Question: I finally got around HW incompatibility between AT32UC3xxxxx and SSD1306 OLED I2C display (both have HW bugs making them incompatible) allowing me to use HW I2C at 400KBaud (~26.6ms per frame). So I decided to rewrite my old driver for this LCD to make advantage of the new speed by adding also filled surfaces (triangles,quads) instead of just lines and patterned lines (which I already implemented).
So in order to for example render rotating cube I need to distinguish the surfaces somehow. I was thinking about randomized filling pattern where surface is filled to some percentage instead of color.
Here my current code (Whole lib but without bugs its working as should):
'''
//------------------------------------------------------------------------------------------
//--- SSD1306 I2C OLED LCD driver ver 2.000 ------------------------------------------------
//------------------------------------------------------------------------------------------
#ifndef _LCD_SSD1306_I2C_h
#define _LCD_SSD1306_I2C_h
//------------------------------------------------------------------------------------------
#define SSD1306_SETCONTRAST 0x81
#define SSD1306_DISPLAYALLON_RESUME 0xA4
#define SSD1306_DISPLAYALLON 0xA5
#define SSD1306_NORMALDISPLAY 0xA6
#define SSD1306_INVERTDISPLAY 0xA7
#define SSD1306_DISPLAYOFF 0xAE
#define SSD1306_DISPLAYON 0xAF
#define SSD1306_SETDISPLAYOFFSET 0xD3
#define SSD1306_SETCOMPINS 0xDA
#define SSD1306_SETVCOMDETECT 0xDB
#define SSD1306_SETDISPLAYCLOCKDIV 0xD5
#define SSD1306_SETPRECHARGE 0xD9
#define SSD1306_SETMULTIPLEX 0xA8
#define SSD1306_SETLOWCOLUMN 0x00
#define SSD1306_SETHIGHCOLUMN 0x10
#define SSD1306_SETSTARTLINE 0x40
#define SSD1306_MEMORYMODE 0x20
#define SSD1306_COLUMNADDR 0x21
#define SSD1306_PAGEADDR 0x22
#define SSD1306_COMSCANINC 0xC0
#define SSD1306_COMSCANDEC 0xC8
#define SSD1306_SEGREMAP 0xA0
#define SSD1306_CHARGEPUMP 0x8D
#define SSD1306_SWITCHCAPVCC 0x2
// Scrolling #defines
#define SSD1306_ACTIVATE_SCROLL 0x2F
#define SSD1306_DEACTIVATE_SCROLL 0x2E
#define SSD1306_SET_VERTICAL_SCROLL_AREA 0xA3
#define SSD1306_RIGHT_HORIZONTAL_SCROLL 0x26
#define SSD1306_LEFT_HORIZONTAL_SCROLL 0x27
#define SSD1306_VERTICAL_AND_RIGHT_HORIZONTAL_SCROLL 0x29
#define SSD1306_VERTICAL_AND_LEFT_HORIZONTAL_SCROLL 0x2A
//------------------------------------------------------------------------------------------
//#define I2C_send(adr,buf,siz){}
//------------------------------------------------------------------------------------------
#ifndef _brv8_tab
#define _brv8_tab
static const U8 brv8[256] = // 8 bit bit reversal
{
0,128,64,192,32,160,96,224,16,144,80,208,48,176,112,240,8,136,72,200,40,168,104,232,24,152,
88,216,56,184,120,248,4,132,68,196,36,164,100,228,20,148,84,212,52,180,116,244,12,140,76,204,
44,172,108,236,28,156,92,220,60,188,124,252,2,130,66,194,34,162,98,226,18,146,82,210,50,178,
114,242,10,138,74,202,42,170,106,234,26,154,90,218,58,186,122,250,6,134,70,198,38,166,102,230,
22,150,86,214,54,182,118,246,14,142,78,206,46,174,110,238,30,158,94,222,62,190,126,254,1,129,
65,193,33,161,97,225,17,145,81,209,49,177,113,241,9,137,73,201,41,169,105,233,25,153,89,217,57,
185,121,249,5,133,69,197,37,165,101,229,21,149,85,213,53,181,117,245,13,141,77,205,45,173,109,
237,29,157,93,221,61,189,125,253,3,131,67,195,35,163,99,227,19,147,83,211,51,179,115,243,11,139,
75,203,43,171,107,235,27,155,91,219,59,187,123,251,7,135,71,199,39,167,103,231,23,151,87,215,55,
183,119,247,15,143,79,207,47,175,111,239,31,159,95,223,63,191,127,255
};
#endif
//------------------------------------------------------------------------------------------
class LCD_SSD1306_I2C // max 96 lines
{
public:
// screen
int adr; // I2C adr
int xs,ys,sz; // resoluiton
U8 _scr[((128*96)>>3)+1]; // screen buffer
U8 *scr;
U8 *pyx[96]; // scan lines
// pattern
U32 pat,pat_m,pat_b; // binary pattern,max used bit mask,actual bit mask
// filling
U32 seed;
int bufl[96];
int bufr[96];
// system api
void init(int _adr,int _xs,int _ys); // initialize LCD: I2C_adr,xs,ys
void _command(U8 cmd); // *internal* do not cal it (sends command to LCD over I2C)
void rfsscr(); // copy actual screen buffer to LCD (by I2C)
// gfx rendering col = <0,1>
void clrscr(); // clear screen buffer
void rotate(int ang); // rotate 180 deg
void pixel(int x,int y,bool col); // set/res pixel
bool pixel(int x,int y); // get pixel
void line(int x0,int y0,int x1,int y1,bool col); // line
void triangle(int x0,int y0,int x1,int y1,int x2,int y2,bool col);// triangle
void quad(int x0,int y0,int x1,int y1,int x2,int y2,int x3,int y3,bool col);
void rect(int x0,int y0,int x1,int y1,bool col); // rectangle using diagonal points
// patern rendering
void pat_set(char *s); // set binary pattern from bianry number string MSB renders first
void pat_beg(); // set pattern state to start of pattern
void pat_line(int x0,int y0,int x1,int y1,bool col);
void pat_triangle(int x0,int y0,int x1,int y1,int x2,int y2,bool col);
void pat_quad(int x0,int y0,int x1,int y1,int x2,int y2,int x3,int y3,bool col);
void pat_rect(int x0,int y0,int x1,int y1,bool col);
// filled polygons col = <0,255>
void _fill_line(int x0,int y0,int x1,int y1); // *internal* do not call it (render line into bufl/bufr)
void _fill_seed(); // *internal* do not call it (reset seed)
U8 _fill_rand(); // *internal* do not call it (get pseudo random number)
void fill_triangle(int x0,int y0,int x1,int y1,int x2,int y2,U8 col);
void fill_quad(int x0,int y0,int x1,int y1,int x2,int y2,int x3,int y3,U8 col);
// text rendering
void prnchr(int x,int y,char c); // render char at x,y (y is rounded to multiple of 8)
void prntxt(int x,int y,const char *txt); // render text at x,y (y is rounded to multiple of 8)
};
//------------------------------------------------------------------------------------------
void LCD_SSD1306_I2C::_command(U8 cmd)
{
U8 buf[2]=
{
0x00, // 0x40 data/command
cmd,
};
I2C_send(adr,buf,2);
}
//------------------------------------------------------------------------------------------
void LCD_SSD1306_I2C::init(int _adr,int _xs,int _ys)
{
int y;
adr=_adr;
xs=_xs;
ys=_ys;
sz=xs*(ys>>3);
const bool _external_Vcc=false;
// VRAM buffer
scr=_scr+1; // skip first Byte (VRAM/command selection)
for (y=0;y<ys;y++) pyx[y]=scr+((y>>3)*xs); // scanlines for fast direct pixel access
clrscr();
// Init sequence
U8 comPins = 0x02;
U8 contrast = 0x8F;
if((xs == 128) && (ys == 32)) { comPins = 0x02; contrast = 0x8F; }
else if((xs == 128) && (ys == 64)) { comPins = 0x12; contrast = (_external_Vcc) ? 0x9F : 0xCF; }
else if((xs == 96) && (ys == 16)) { comPins = 0x02; contrast = (_external_Vcc) ? 0x10 : 0xAF; }
else {} // Other screens
static U8 init0[27]=
{
0x00, // commands
SSD1306_DISPLAYOFF, // 0xAE
SSD1306_SETDISPLAYCLOCKDIV,0x80, // 0xD5
SSD1306_SETMULTIPLEX,ys-1, // 0xA8
SSD1306_SETDISPLAYOFFSET,0x00, // 0xD3 no offset
SSD1306_SETSTARTLINE | 0x0, // line 0
SSD1306_CHARGEPUMP,(_external_Vcc)?0x10:0x14, // 0x8D
SSD1306_MEMORYMODE,0x00, // 0x20 horizontal (scanlines)
SSD1306_SEGREMAP | 0x1,
SSD1306_COMSCANDEC,
SSD1306_SETCOMPINS,comPins,
SSD1306_SETCONTRAST,contrast,
SSD1306_SETPRECHARGE,(_external_Vcc)?0x22:0xF1, // 0xd9
SSD1306_SETVCOMDETECT,0x40, // 0xDB
SSD1306_DISPLAYALLON_RESUME, // 0xA4
SSD1306_NORMALDISPLAY, // 0xA6
SSD1306_DEACTIVATE_SCROLL,
SSD1306_DISPLAYON, // Main screen turn on
};
I2C_send(adr,init0,sizeof(init0));
// init default pattern
pat_set("111100100");
// clear filling buffers
for (y=0;y<96;y++)
{
bufl[y]=-1;
bufr[y]=-1;
}
}
//------------------------------------------------------------------------------------------
void LCD_SSD1306_I2C::clrscr()
{
for (int a=0;a<sz;a++) scr[a]=0x00;
}
//------------------------------------------------------------------------------------------
void LCD_SSD1306_I2C::rotate(int ang)
{
U8 a0,a1;
int x0,y0,x1,y1;
if (ang==180)
for (y0=0,y1=ys-8;y0<y1;y0+=8,y1-=8)
for (x0=0,x1=xs-1;x0<xs;x0++,x1--)
{
a0=brv8[pyx[y0][x0]];
a1=brv8[pyx[y1][x1]];
pyx[y0][x0]=a1;
pyx[y1][x1]=a0;
}
}
//------------------------------------------------------------------------------------------
void LCD_SSD1306_I2C::rfsscr()
{
static const U8 init1[] =
{
0x00, // commands
SSD1306_MEMORYMODE,0, // horizontal addresing mode
SSD1306_COLUMNADDR,0,xs-1, // Column start/end address (0/127 reset)
SSD1306_PAGEADDR,0,(ys>>3)-1, // Page start/end address (0 reset)
};
I2C_send(adr,(U8*)init1,sizeof(init1));
_scr[0]=0x40; // 0x40 VRAM
// SW I2C can pass whole VRAM in single packet
// I2C_send(adr,_scr,sz+1);
// HW I2C must use packets up to 255 bytes so 128+1 (as TWIM0 on UC3 has 8 bit counter)
int i,n=128; U8 *p=_scr,a;
for (i=0;i<sz;i+=n){ a=p[0]; p[0]=0x40; I2C_send(adr,p,n+1); p[0]=a; p+=n; }
}
//------------------------------------------------------------------------------------------
void LCD_SSD1306_I2C::pixel(int x, int y,bool col)
{
// clip to screen
if ((x<0)||(x>=xs)||(y<0)||(y>=ys)) return;
// add or remove bit
if (col) pyx[y][x] |= (1<<(y&7));
else pyx[y][x] &= (255)^(1<<(y&7));
}
//------------------------------------------------------------------------------------------
bool LCD_SSD1306_I2C::pixel(int x, int y)
{
// clip to screen
if ((x<0)||(x>=xs)||(y<0)||(y>=ys)) return false;
// get bit
return ((pyx[y][x]>>(y&7))&1);
}
//------------------------------------------------------------------------------------------
void LCD_SSD1306_I2C::line(int x0,int y0,int x1,int y1,bool col)
{
int i,n,cx,cy,sx,sy;
// line DDA parameters
x1-=x0; sx=0; if (x1>0) sx=+1; if (x1<0) { sx=-1; x1=-x1; } if (x1) x1++; n=x1;
y1-=y0; sy=0; if (y1>0) sy=+1; if (y1<0) { sy=-1; y1=-y1; } if (y1) y1++; if (n<y1) n=y1;
// single pixel (not a line)
if (!n){ pixel(x0,y0,col); return; }
// ND DDA algo i is parameter
for (cx=cy=n,i=0;i<n;i++)
{
pixel(x0,y0,col);
cx-=x1; if (cx<=0){ cx+=n; x0+=sx; }
cy-=y1; if (cy<=0){ cy+=n; y0+=sy; }
}
}
//------------------------------------------------------------------------------------------
void LCD_SSD1306_I2C::pat_line(int x0,int y0,int x1,int y1,bool col)
{
bool ccc;
int i,n,cx,cy,sx,sy;
// line DDA parameters
x1-=x0; sx=0; if (x1>0) sx=+1; if (x1<0) { sx=-1; x1=-x1; } if (x1) x1++; n=x1;
y1-=y0; sy=0; if (y1>0) sy=+1; if (y1<0) { sy=-1; y1=-y1; } if (y1) y1++; if (n<y1) n=y1;
// single pixel (not a line)
if (!n){ pixel(x0,y0,col); return; }
// ND DDA algo i is parameter
for (cx=cy=n,i=0;i<n;i++)
{
ccc=(pat&pat_b); ccc^=(!col);
pat_b>>=1; if (!pat_b) pat_b=pat_m;
pixel(x0,y0,ccc);
cx-=x1; if (cx<=0){ cx+=n; x0+=sx; }
cy-=y1; if (cy<=0){ cy+=n; y0+=sy; }
}
}
//------------------------------------------------------------------------------------------
void LCD_SSD1306_I2C::_fill_line(int x0,int y0,int x1,int y1)
{
int i,n,cx,cy,sx,sy,*buf;
// line DDA parameters
x1-=x0; sx=0; if (x1>0) sx=+1; if (x1<0) { sx=-1; x1=-x1; } if (x1) x1++; n=x1;
y1-=y0; sy=0; if (y1>0) sy=+1; if (y1<0) { sy=-1; y1=-y1; } if (y1) y1++; if (n<y1) n=y1;
// single pixel (not a line)
if (!n)
{
if ((y0>=0)&&(y0<ys))
{
bufl[y0]=x0;
bufr[y0]=x0;
}
return;
}
// target buffer depend on y direction
if (sy>0) buf=bufl; else buf=bufr;
// ND DDA algo i is parameter
for (cx=cy=n,i=0;i<n;i++)
{
if ((y0>=0)&&(y0<ys)) buf[y0]=x0;
cx-=x1; if (cx<=0){ cx+=n; x0+=sx; }
cy-=y1; if (cy<=0){ cy+=n; y0+=sy; }
}
}
//------------------------------------------------------------------------------------------
void LCD_SSD1306_I2C::_fill_seed()
{
seed=0x017A357E1;
// RandSeed=0x017A357E1;
}
//------------------------------------------------------------------------------------------
U8 LCD_SSD1306_I2C::_fill_rand()
{
U32 a,b,c;
a= seed &0x0FFFF;
b=(seed>>16)&0x0FFFF;
seed<<=11;
seed^=(a<<16);
seed&=0x0FFFF0000;
seed|=b+17;
return seed&255;
// return Random(256);
}
//------------------------------------------------------------------------------------------
void LCD_SSD1306_I2C::triangle(int x0,int y0,int x1,int y1,int x2,int y2,bool col)
{
line(x0,y0,x1,y1,col);
line(x1,y1,x2,y2,col);
line(x2,y2,x0,y0,col);
}
//------------------------------------------------------------------------------------------
void LCD_SSD1306_I2C::pat_triangle(int x0,int y0,int x1,int y1,int x2,int y2,bool col)
{
pat_line(x0,y0,x1,y1,col);
pat_line(x1,y1,x2,y2,col);
pat_line(x2,y2,x0,y0,col);
}
//------------------------------------------------------------------------------------------
void LCD_SSD1306_I2C::fill_triangle(int x0,int y0,int x1,int y1,int x2,int y2,U8 col)
{
int x,y,X0,X1,Y0,Y1;
// y range to render
Y0=Y1=y0;
if (Y0>y1) Y0=y1;
if (Y1<y1) Y1=y1;
if (Y0>y2) Y0=y2;
if (Y1<y2) Y1=y2;
// clip to screen in y axis
if ((Y1<0)||(Y0>=ys)) return;
if (Y0< 0) Y0= 0;
if (Y1>=ys) Y1=ys-1;
// clear buffers
for (y=Y0;y<=Y1;y++)
{
bufl[y]=xs;
bufr[y]=-1;
}
// render circumference
_fill_line(x0,y0,x1,y1);
_fill_line(x1,y1,x2,y2);
_fill_line(x2,y2,x0,y0);
// fill horizontal lines
_fill_seed();
for (y=Y0;y<=Y1;y++)
{
// x range to render
X0=bufl[y];
X1=bufr[y];
if (X0>X1){ x=X0; X0=X1; X1=x; }
// clip to screen in y axis
if ((X1<0)||(X0>=xs)) continue;
if (X0< 0) X0= 0;
if (X1>=xs) X1=xs-1;
if (col== 0) for (x=X0;x<=X1;x++) pixel(x,y,0);
else if (col==255) for (x=X0;x<=X1;x++) pixel(x,y,1);
else for (x=X0;x<=X1;x++) pixel(x,y,(_fill_rand()<=col));
}
}
//------------------------------------------------------------------------------------------
void LCD_SSD1306_I2C::quad(int x0,int y0,int x1,int y1,int x2,int y2,int x3,int y3,bool col)
{
line(x0,y0,x1,y1,col);
line(x1,y1,x2,y2,col);
line(x2,y2,x3,y3,col);
line(x3,y3,x0,y0,col);
}
//------------------------------------------------------------------------------------------
void LCD_SSD1306_I2C::pat_quad(int x0,int y0,int x1,int y1,int x2,int y2,int x3,int y3,bool col)
{
pat_line(x0,y0,x1,y1,col);
pat_line(x1,y1,x2,y2,col);
pat_line(x2,y2,x3,y3,col);
pat_line(x3,y3,x0,y0,col);
}
//------------------------------------------------------------------------------------------
void LCD_SSD1306_I2C::fill_quad(int x0,int y0,int x1,int y1,int x2,int y2,int x3,int y3,U8 col)
{
int x,y,X0,X1,Y0,Y1;
// y range to render
Y0=Y1=y0;
if (Y0>y1) Y0=y1;
if (Y1<y1) Y1=y1;
if (Y0>y2) Y0=y2;
if (Y1<y2) Y1=y2;
if (Y0>y3) Y0=y3;
if (Y1<y3) Y1=y3;
// clip to screen in y axis
if ((Y1<0)||(Y0>=ys)) return;
if (Y0< 0) Y0= 0;
if (Y1>=ys) Y1=ys-1;
// clear buffers
for (y=Y0;y<=Y1;y++)
{
bufl[y]=xs;
bufr[y]=-1;
}
// render circumference
_fill_line(x0,y0,x1,y1);
_fill_line(x1,y1,x2,y2);
_fill_line(x2,y2,x3,y3);
_fill_line(x3,y3,x0,y0);
// fill horizontal lines
_fill_seed();
for (y=Y0;y<=Y1;y++)
{
// x range to render
X0=bufl[y];
X1=bufr[y];
if (X0>X1){ x=X0; X0=X1; X1=x; }
// clip to screen in y axis
if ((X1<0)||(X0>=xs)) continue;
if (X0< 0) X0= 0;
if (X1>=xs) X1=xs-1;
if (col== 0) for (x=X0;x<=X1;x++) pixel(x,y,0);
else if (col==255) for (x=X0;x<=X1;x++) pixel(x,y,1);
else for (x=X0;x<=X1;x++) pixel(x,y,(_fill_rand()<=col));
}
}
//------------------------------------------------------------------------------------------
void LCD_SSD1306_I2C::rect(int x0,int y0,int x1,int y1,bool col)
{
line(x0,y0,x1,y0,col);
line(x1,y0,x1,y1,col);
line(x1,y1,x0,y1,col);
line(x0,y1,x0,y0,col);
}
//------------------------------------------------------------------------------------------
void LCD_SSD1306_I2C::pat_rect(int x0,int y0,int x1,int y1,bool col)
{
pat_line(x0,y0,x1,y0,col);
pat_line(x1,y0,x1,y1,col);
pat_line(x1,y1,x0,y1,col);
pat_line(x0,y1,x0,y0,col);
}
//------------------------------------------------------------------------------------------
void LCD_SSD1306_I2C::prnchr(int x,int y,char c)
{
y&=0xFFFFFFF8; // multiple of 8
if ((y<0)||(y>ys-8)) return;
int i,a;
a=c; a<<=3;
for (i=0;i<8;i++,x++,a++)
if ((x>=0)&&(x<xs))
pyx[y][x]=font[a];
}
//------------------------------------------------------------------------------------------
void LCD_SSD1306_I2C::prntxt(int x,int y,const char *txt)
{
for (;*txt;txt++,x+=8) prnchr(x,y,*txt);
}
//------------------------------------------------------------------------------------------
void LCD_SSD1306_I2C::pat_set(char *s)
{
int i=1;
pat=0;
if (s!=NULL)
for (i=0;(*s)&&(i<32);s++,i++)
{
pat<<=1;
if (*s=='1') pat|=1;
}
if (!i) i=1;
pat_m=1<<(i-1);
pat_beg();
}
//------------------------------------------------------------------------------------------
void LCD_SSD1306_I2C::pat_beg()
{
pat_b=pat_m;
}
//------------------------------------------------------------------------------------------
#undef I2C_send
//------------------------------------------------------------------------------------------
#endif
//------------------------------------------------------------------------------------------
'''
Its written for AVR32 studio 2.7 so on platforms where there is no U8/U16/U32 use unsigned int instead of the same (or bigger) bitwidth.
The code is not optimized and is deliberately written in manner it is (not for speed, I use this also on my lectures so students can grasp what I am doing)
<URL>
'''
//---------------------------------------------------------------------------
#include <vcl.h>
#include <math.h>
#pragma hdrstop
#include "win_main.h"
//---------------------------------------------------------------------------
#pragma package(smart_init)
#pragma resource "*.dfm"
TMain *Main;
const int sz=4; // LCD pixel size
int xs,ys; // LCD resolution * sz
int *psz; // screen pixel to LCD pixel
Graphics::TBitmap *bmp; // screen buffer
//---------------------------------------------------------------------------
typedef BYTE U8; // here use data types you got like unsigned __int8_t ...
typedef WORD U16;
typedef DWORD U32;
void I2C_send(int adr,U8 *buf,int siz){}
//#include "font_8x8.h" // font file
static U8 font[256<<3]; // empty font instead (no printing used)
#include "LCD_SSD1306_I2C.h"
LCD_SSD1306_I2C lcd;
//---------------------------------------------------------------------------
const float cube_pos[]=
{
// x y z //ix
-1.0,+1.0,-1.0, //0
+1.0,+1.0,-1.0, //1
+1.0,-1.0,-1.0, //2
-1.0,-1.0,-1.0, //3
-1.0,-1.0,+1.0, //4
+1.0,-1.0,+1.0, //5
+1.0,+1.0,+1.0, //6
-1.0,+1.0,+1.0, //7
-1.0,-1.0,-1.0, //3
+1.0,-1.0,-1.0, //2
+1.0,-1.0,+1.0, //5
-1.0,-1.0,+1.0, //4
+1.0,-1.0,-1.0, //2
+1.0,+1.0,-1.0, //1
+1.0,+1.0,+1.0, //6
+1.0,-1.0,+1.0, //5
+1.0,+1.0,-1.0, //1
-1.0,+1.0,-1.0, //0
-1.0,+1.0,+1.0, //7
+1.0,+1.0,+1.0, //6
-1.0,+1.0,-1.0, //0
-1.0,-1.0,-1.0, //3
-1.0,-1.0,+1.0, //4
-1.0,+1.0,+1.0, //7
};
const float cube_nor[]=
{
// nx ny nz //ix
0.0, 0.0,-1.0, //0
0.0, 0.0,-1.0, //1
0.0, 0.0,-1.0, //2
0.0, 0.0,-1.0, //3
0.0, 0.0,+1.0, //4
0.0, 0.0,+1.0, //5
0.0, 0.0,+1.0, //6
0.0, 0.0,+1.0, //7
0.0,-1.0, 0.0, //0
0.0,-1.0, 0.0, //1
0.0,-1.0, 0.0, //5
0.0,-1.0, 0.0, //4
+1.0, 0.0, 0.0, //1
+1.0, 0.0, 0.0, //2
+1.0, 0.0, 0.0, //6
+1.0, 0.0, 0.0, //5
0.0,+1.0, 0.0, //2
0.0,+1.0, 0.0, //3
0.0,+1.0, 0.0, //7
0.0,+1.0, 0.0, //6
-1.0, 0.0, 0.0, //3
-1.0, 0.0, 0.0, //0
-1.0, 0.0, 0.0, //4
-1.0, 0.0, 0.0, //7
};
//---------------------------------------------------------------------------
void matrix_mul_pos(float *c,const float *a,const float *b)
{
float q[3];
q[0]=(a[ 0]*b[0])+(a[ 4]*b[1])+(a[ 8]*b[2])+(a[12]);
q[1]=(a[ 1]*b[0])+(a[ 5]*b[1])+(a[ 9]*b[2])+(a[13]);
q[2]=(a[ 2]*b[0])+(a[ 6]*b[1])+(a[10]*b[2])+(a[14]);
for(int i=0;i<3;i++) c[i]=q[i];
}
void matrix_mul_dir(float *c,const float *a,const float *b)
{
float q[3];
q[0]=(a[ 0]*b[0])+(a[ 4]*b[1])+(a[ 8]*b[2]);
q[1]=(a[ 1]*b[0])+(a[ 5]*b[1])+(a[ 9]*b[2]);
q[2]=(a[ 2]*b[0])+(a[ 6]*b[1])+(a[10]*b[2]);
for(int i=0;i<3;i++) c[i]=q[i];
}
void matrix_mul_mat(float *c,float *a,float *b)
{
float q[16];
q[ 0]=(a[ 0]*b[ 0])+(a[ 1]*b[ 4])+(a[ 2]*b[ 8])+(a[ 3]*b[12]);
q[ 1]=(a[ 0]*b[ 1])+(a[ 1]*b[ 5])+(a[ 2]*b[ 9])+(a[ 3]*b[13]);
q[ 2]=(a[ 0]*b[ 2])+(a[ 1]*b[ 6])+(a[ 2]*b[10])+(a[ 3]*b[14]);
q[ 3]=(a[ 0]*b[ 3])+(a[ 1]*b[ 7])+(a[ 2]*b[11])+(a[ 3]*b[15]);
q[ 4]=(a[ 4]*b[ 0])+(a[ 5]*b[ 4])+(a[ 6]*b[ 8])+(a[ 7]*b[12]);
q[ 5]=(a[ 4]*b[ 1])+(a[ 5]*b[ 5])+(a[ 6]*b[ 9])+(a[ 7]*b[13]);
q[ 6]=(a[ 4]*b[ 2])+(a[ 5]*b[ 6])+(a[ 6]*b[10])+(a[ 7]*b[14]);
q[ 7]=(a[ 4]*b[ 3])+(a[ 5]*b[ 7])+(a[ 6]*b[11])+(a[ 7]*b[15]);
q[ 8]=(a[ 8]*b[ 0])+(a[ 9]*b[ 4])+(a[10]*b[ 8])+(a[11]*b[12]);
q[ 9]=(a[ 8]*b[ 1])+(a[ 9]*b[ 5])+(a[10]*b[ 9])+(a[11]*b[13]);
q[10]=(a[ 8]*b[ 2])+(a[ 9]*b[ 6])+(a[10]*b[10])+(a[11]*b[14]);
q[11]=(a[ 8]*b[ 3])+(a[ 9]*b[ 7])+(a[10]*b[11])+(a[11]*b[15]);
q[12]=(a[12]*b[ 0])+(a[13]*b[ 4])+(a[14]*b[ 8])+(a[15]*b[12]);
q[13]=(a[12]*b[ 1])+(a[13]*b[ 5])+(a[14]*b[ 9])+(a[15]*b[13]);
q[14]=(a[12]*b[ 2])+(a[13]*b[ 6])+(a[14]*b[10])+(a[15]*b[14]);
q[15]=(a[12]*b[ 3])+(a[13]*b[ 7])+(a[14]*b[11])+(a[15]*b[15]);
for(int i=0;i<16;i++) c[i]=q[i];
}
//---------------------------------------------------------------------------
float deg=M_PI/180.0,angx=0.0,angy=0.0,angz=5.0*deg;
float view_FOVx=128.0*tan(30.0*deg)*0.5;
void obj2scr(int &x,int &y,const float *m,const float *pos)
{
float p[3],d;
x=0; y=0;
matrix_mul_pos(p,m,pos);
if (fabs(p[2])>1e-3) d=view_FOVx/p[2]; else d=0.0;
p[0]*=d; x=2.5*p[0]; x+=64;
p[1]*=d; y=2.5*p[1]; y+=32;
}
//---------------------------------------------------------------------------
void TMain::draw()
{
int i,j,n,nz;
int x,y,x0,y0,x1,y1,x2,y2,x3,y3;
lcd.clrscr();
// modelview
float p[3],c,s,m[16],m0[16]=
{
1.0, 0.0, 0.0,0.0,
0.0, 1.0, 0.0,0.0,
0.0, 0.0, 1.0,0.0,
0.0, 0.0, 7.0,1.0,
};
c=cos(angx); s=sin(angx);
float rx[16]= { 1, 0, 0, 0,
0, c, s, 0,
0,-s, c, 0,
0, 0, 0, 1 };
c=cos(angy); s=sin(angy);
float ry[16]= { c, 0, s, 0,
0, 1, 0, 0,
-s, 0, c, 0,
0, 0, 0, 1 };
c=cos(angz); s=sin(angz);
float rz[16]= { c, s, 0, 0,
-s, c, 0, 0,
0, 0, 1, 0,
0, 0, 0, 1 };
matrix_mul_mat(m,rx,ry);
matrix_mul_mat(m,m,rz);
matrix_mul_mat(m,m,m0);
angx=fmod(angx+1.0*deg,2.0*M_PI);
angy=fmod(angy+5.0*deg,2.0*M_PI);
angz=fmod(angz+2.0*deg,2.0*M_PI);
n=6*4*3;
for (i=0;i<n;)
{
matrix_mul_dir(p,m,cube_nor+i);
nz=float(-255.0*p[2]*fabs(p[2]));
obj2scr(x0,y0,m,cube_pos+i); i+=3;
obj2scr(x1,y1,m,cube_pos+i); i+=3;
obj2scr(x2,y2,m,cube_pos+i); i+=3;
obj2scr(x3,y3,m,cube_pos+i); i+=3;
if (nz>0)
{
nz=100+((150*nz)>>8);
lcd.fill_quad(x0,y0,x1,y1,x2,y2,x3,y3,nz);
}
}
lcd.rfsscr();
// copy LCD to Canvas to see result
if (1)
{
DWORD col[2]={0x00100018,0x00FFFFFF},*p;
int x,y,xx,yy;
for ( y=0,yy=psz[y];y<ys;y++,yy=psz[y])
for (p=(DWORD*)bmp->ScanLine[y],x=0,xx=psz[x];x<xs;x++,xx=psz[x])
p[x]=col[lcd.pixel(xx,yy)];
}
Canvas->Draw(0,0,bmp);
}
//---------------------------------------------------------------------------
__fastcall TMain::TMain(TComponent* Owner) : TForm(Owner)
{
lcd.init(0x3C,128,64);
bmp=new Graphics::TBitmap;
bmp->HandleType=bmDIB;
bmp->PixelFormat=pf32bit;
xs=lcd.xs*sz;
ys=lcd.ys*sz;
bmp->SetSize(xs,ys);
ClientWidth=xs;
ClientHeight=ys;
int i,n;
n=xs; if (n<ys) n=ys;
psz=new int[n+1];
for (i=0;i<n;i++) psz[i]=i/sz; psz[n]=0;
}
//---------------------------------------------------------------------------
void __fastcall TMain::FormDestroy(TObject *Sender)
{
delete[] psz;
delete bmp;
}
//---------------------------------------------------------------------------
void __fastcall TMain::tim_redrawTimer(TObject *Sender)
{
draw();
}
//---------------------------------------------------------------------------
'''
Just ignore the VCL stuff. The App has single timer which periodically redrawing screen. The 'lcd' needs to be initialized first. The lcd uses 'I2C_send' function to communicate by I2C so you have to implement it in order to use it with real LCD, If you just copy the screen into image or view (emulation) then empty function like I did will suffice. The same goes for printing texts it needs <URL>.
(using the randomized shading filling and basic normal shading):
<URL>
As you can see due to low resolution the cube is barely distinguishable I was hoping for something better.
So finally my question:
I was thinking about some kind of hatching or predefined patterns more similar to Freescape engine output like this:

Do you have any ideas or pointers how to do this kind of 2D convex polygon filling?
The limitation is low resolution 128x64 1bpp image, low memory usage as target AVR32 UC3 platform have only (16+32+32) KBytes of RAM and in case someone would like to use AVR8 chips then only 2 KByte (you know Arduino use those).
Speed is not major concern as target platform has ~91 MIPS.
I am not very skilled with BW shading (back in the days I used mostly wireframe for BW output) so even hints from experienced users like:
- '16/32/256'- '4x4/8x8/16x16'- -
might help me a lot.
Here a sample input image for testing:
<URL>
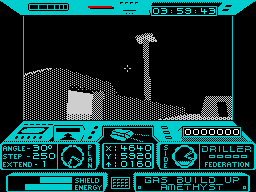
Answer: I managed to get this working. I ended up with hardcoded 17 shade patterns of size 8x8 pixels (created manually in Paint). These are the shades:
<URL>
From there I just use 'x,y' of rendered pixel 'mod 8' as coordinate in the LUT of shades. This is the result:
<URL>
As you can see its much more better than PRNG based shading. Here the updated code:
'''
//------------------------------------------------------------------------------------------
//--- SSD1306 I2C OLED LCD driver ver 2.001 ------------------------------------------------
//------------------------------------------------------------------------------------------
/*
[Notes]
+ I2C transfere size is not limitted on LCD side
- No memory address reset command present so any corruption while VRAM transfere permanently damages output untill power on/off but somehow after some timeout or overflow the adress is reseted
- UC3 HW I2C limits up to 255 bytes per packet
- UC3 glitch on SDA before ACK which confuse LCD to read instead of write operation and do not ACK
*/
#ifndef _LCD_SSD1306_I2C_h
#define _LCD_SSD1306_I2C_h
//------------------------------------------------------------------------------------------
#define SSD1306_SETCONTRAST 0x81
#define SSD1306_DISPLAYALLON_RESUME 0xA4
#define SSD1306_DISPLAYALLON 0xA5
#define SSD1306_NORMALDISPLAY 0xA6
#define SSD1306_INVERTDISPLAY 0xA7
#define SSD1306_DISPLAYOFF 0xAE
#define SSD1306_DISPLAYON 0xAF
#define SSD1306_SETDISPLAYOFFSET 0xD3
#define SSD1306_SETCOMPINS 0xDA
#define SSD1306_SETVCOMDETECT 0xDB
#define SSD1306_SETDISPLAYCLOCKDIV 0xD5
#define SSD1306_SETPRECHARGE 0xD9
#define SSD1306_SETMULTIPLEX 0xA8
#define SSD1306_SETLOWCOLUMN 0x00
#define SSD1306_SETHIGHCOLUMN 0x10
#define SSD1306_SETSTARTLINE 0x40
#define SSD1306_MEMORYMODE 0x20
#define SSD1306_COLUMNADDR 0x21
#define SSD1306_PAGEADDR 0x22
#define SSD1306_COMSCANINC 0xC0
#define SSD1306_COMSCANDEC 0xC8
#define SSD1306_SEGREMAP 0xA0
#define SSD1306_CHARGEPUMP 0x8D
#define SSD1306_SWITCHCAPVCC 0x2
// Scrolling #defines
#define SSD1306_ACTIVATE_SCROLL 0x2F
#define SSD1306_DEACTIVATE_SCROLL 0x2E
#define SSD1306_SET_VERTICAL_SCROLL_AREA 0xA3
#define SSD1306_RIGHT_HORIZONTAL_SCROLL 0x26
#define SSD1306_LEFT_HORIZONTAL_SCROLL 0x27
#define SSD1306_VERTICAL_AND_RIGHT_HORIZONTAL_SCROLL 0x29
#define SSD1306_VERTICAL_AND_LEFT_HORIZONTAL_SCROLL 0x2A
//------------------------------------------------------------------------------------------
//#define I2C_send(adr,buf,siz){}
//------------------------------------------------------------------------------------------
#ifndef _brv8_tab
#define _brv8_tab
static const U8 brv8[256] = // 8 bit bit reversal
{
0,128,64,192,32,160,96,224,16,144,80,208,48,176,112,240,8,136,72,200,40,168,104,232,24,152,
88,216,56,184,120,248,4,132,68,196,36,164,100,228,20,148,84,212,52,180,116,244,12,140,76,204,
44,172,108,236,28,156,92,220,60,188,124,252,2,130,66,194,34,162,98,226,18,146,82,210,50,178,
114,242,10,138,74,202,42,170,106,234,26,154,90,218,58,186,122,250,6,134,70,198,38,166,102,230,
22,150,86,214,54,182,118,246,14,142,78,206,46,174,110,238,30,158,94,222,62,190,126,254,1,129,
65,193,33,161,97,225,17,145,81,209,49,177,113,241,9,137,73,201,41,169,105,233,25,153,89,217,57,
185,121,249,5,133,69,197,37,165,101,229,21,149,85,213,53,181,117,245,13,141,77,205,45,173,109,
237,29,157,93,221,61,189,125,253,3,131,67,195,35,163,99,227,19,147,83,211,51,179,115,243,11,139,
75,203,43,171,107,235,27,155,91,219,59,187,123,251,7,135,71,199,39,167,103,231,23,151,87,215,55,
183,119,247,15,143,79,207,47,175,111,239,31,159,95,223,63,191,127,255
};
#endif
static const U8 shade8x8[17*8]= // 17 shade patterns 8x8 pixels
{
0, 0, 0, 0, 0, 0, 0, 0,
17, 0, 0, 0, 17, 0, 0, 0,
17, 0, 68, 0, 17, 0, 68, 0,
68, 17, 68, 0, 68, 17, 68, 0,
85, 0,170, 0, 85, 0,170, 0,
68,170, 0,170, 68,170, 0,170,
68,170, 17,170, 68,170, 17,170,
85,136, 85,170, 85,136, 85,170,
85,170, 85,170, 85,170, 85,170,
85,238, 85,170,119,170, 85,170,
221,170,119,170,221,170,119,170,
221,170,255,170,221,170,255,170,
85,255,170,255, 85,255,170,255,
221,119,221,255,221,119,221,255,
119,255,221,255,119,255,221,255,
119,255,255,255,119,255,255,255,
255,255,255,255,255,255,255,255
};
//------------------------------------------------------------------------------------------
class LCD_SSD1306_I2C // max 96 lines
{
public:
// screen
int adr; // I2C adr
int xs,ys,sz; // resoluiton
U8 _scr[((128*96)>>3)+1]; // screen buffer
U8 *scr;
U8 *pyx[96]; // scan lines
// pattern
U32 pat,pat_m,pat_b; // binary pattern,max used bit mask,actual bit mask
// filling
int bufl[96];
int bufr[96];
// system api
void init(int _adr,int _xs,int _ys); // initialize LCD: I2C_adr,xs,ys
void _command(U8 cmd); // *internal* do not cal it (sends command to LCD over I2C)
void rfsscr(); // copy actual screen buffer to LCD (by I2C)
// gfx rendering col = <0,1>
void clrscr(); // clear screen buffer
void rotate(int ang); // rotate 180 deg
void pixel(int x,int y,bool col); // set/res pixel
bool pixel(int x,int y); // get pixel
void line(int x0,int y0,int x1,int y1,bool col); // line
void triangle(int x0,int y0,int x1,int y1,int x2,int y2,bool col);// triangle
void quad(int x0,int y0,int x1,int y1,int x2,int y2,int x3,int y3,bool col);
void rect(int x0,int y0,int x1,int y1,bool col); // rectangle using diagonal points
// patern rendering
void pat_set(char *s); // set binary pattern from bianry number string MSB renders first
void pat_beg(); // set pattern state to start of pattern
void pat_line(int x0,int y0,int x1,int y1,bool col);
void pat_triangle(int x0,int y0,int x1,int y1,int x2,int y2,bool col);
void pat_quad(int x0,int y0,int x1,int y1,int x2,int y2,int x3,int y3,bool col);
void pat_rect(int x0,int y0,int x1,int y1,bool col);
// filled polygons col = <0,255>
void _fill_line(int x0,int y0,int x1,int y1); // *internal* do not call it (render line into bufl/bufr)
void _fill(int Y0,int Y1,U8 col); // *internal* do not call it (render bufl/bufr onto screen)
void fill_triangle(int x0,int y0,int x1,int y1,int x2,int y2,U8 col);
void fill_quad(int x0,int y0,int x1,int y1,int x2,int y2,int x3,int y3,U8 col);
// text rendering
void prnchr(int x,int y,char c); // render char at x,y (y is rounded to multiple of 8)
void prntxt(int x,int y,const char *txt); // render text at x,y (y is rounded to multiple of 8)
};
//------------------------------------------------------------------------------------------
void LCD_SSD1306_I2C::_command(U8 cmd)
{
U8 buf[2]=
{
0x00, // 0x40 data/command
cmd,
};
I2C_send(adr,buf,2);
}
//------------------------------------------------------------------------------------------
void LCD_SSD1306_I2C::init(int _adr,int _xs,int _ys)
{
int y;
adr=_adr;
xs=_xs;
ys=_ys;
sz=xs*(ys>>3);
const bool _external_Vcc=false;
// VRAM buffer
scr=_scr+1; // skip first Byte (VRAM/command selection)
for (y=0;y<ys;y++) pyx[y]=scr+((y>>3)*xs); // scanlines for fast direct pixel access
clrscr();
// Init sequence
U8 comPins = 0x02;
U8 contrast = 0x8F;
if((xs == 128) && (ys == 32)) { comPins = 0x02; contrast = 0x8F; }
else if((xs == 128) && (ys == 64)) { comPins = 0x12; contrast = (_external_Vcc) ? 0x9F : 0xCF; }
else if((xs == 96) && (ys == 16)) { comPins = 0x02; contrast = (_external_Vcc) ? 0x10 : 0xAF; }
else {} // Other screens
static U8 init0[27]=
{
0x00, // commands
SSD1306_DISPLAYOFF, // 0xAE
SSD1306_SETDISPLAYCLOCKDIV,0x80, // 0xD5
SSD1306_SETMULTIPLEX,ys-1, // 0xA8
SSD1306_SETDISPLAYOFFSET,0x00, // 0xD3 no offset
SSD1306_SETSTARTLINE | 0x0, // line 0
SSD1306_CHARGEPUMP,(_external_Vcc)?0x10:0x14, // 0x8D
SSD1306_MEMORYMODE,0x00, // 0x20 horizontal (scanlines)
SSD1306_SEGREMAP | 0x1,
SSD1306_COMSCANDEC,
SSD1306_SETCOMPINS,comPins,
SSD1306_SETCONTRAST,contrast,
SSD1306_SETPRECHARGE,(_external_Vcc)?0x22:0xF1, // 0xd9
SSD1306_SETVCOMDETECT,0x40, // 0xDB
SSD1306_DISPLAYALLON_RESUME, // 0xA4
SSD1306_NORMALDISPLAY, // 0xA6
SSD1306_DEACTIVATE_SCROLL,
SSD1306_DISPLAYON, // Main screen turn on
};
I2C_send(adr,init0,sizeof(init0));
// init default pattern
pat_set("111100100");
// clear filling buffers
for (y=0;y<96;y++)
{
bufl[y]=-1;
bufr[y]=-1;
}
}
//------------------------------------------------------------------------------------------
void LCD_SSD1306_I2C::clrscr()
{
for (int a=0;a<sz;a++) scr[a]=0x00;
}
//------------------------------------------------------------------------------------------
void LCD_SSD1306_I2C::rotate(int ang)
{
U8 a0,a1;
int x0,y0,x1,y1;
if (ang==180)
for (y0=0,y1=ys-8;y0<y1;y0+=8,y1-=8)
for (x0=0,x1=xs-1;x0<xs;x0++,x1--)
{
a0=brv8[pyx[y0][x0]];
a1=brv8[pyx[y1][x1]];
pyx[y0][x0]=a1;
pyx[y1][x1]=a0;
}
}
//------------------------------------------------------------------------------------------
void LCD_SSD1306_I2C::rfsscr()
{
static const U8 init1[] =
{
0x00, // commands
SSD1306_MEMORYMODE,0, // horizontal addresing mode
SSD1306_COLUMNADDR,0,xs-1, // Column start/end address (0/127 reset)
SSD1306_PAGEADDR,0,(ys>>3)-1, // Page start/end address (0 reset)
};
I2C_send(adr,(U8*)init1,sizeof(init1));
_scr[0]=0x40; // 0x40 VRAM
// SW I2C can pass whole VRAM in single packet
// I2C_send(adr,_scr,sz+1);
// HW I2C must use packets up to 255 bytes so 128+1 (as TWIM0 on UC3 has 8 bit counter)
int i,n=128; U8 *p=_scr,a;
for (i=0;i<sz;i+=n){ a=p[0]; p[0]=0x40; I2C_send(adr,p,n+1); p[0]=a; p+=n; }
}
//------------------------------------------------------------------------------------------
void LCD_SSD1306_I2C::pixel(int x, int y,bool col)
{
// clip to screen
if ((x<0)||(x>=xs)||(y<0)||(y>=ys)) return;
// add or remove bit
if (col) pyx[y][x] |= (1<<(y&7));
else pyx[y][x] &= (255)^(1<<(y&7));
}
//------------------------------------------------------------------------------------------
bool LCD_SSD1306_I2C::pixel(int x, int y)
{
// clip to screen
if ((x<0)||(x>=xs)||(y<0)||(y>=ys)) return false;
// get bit
return ((pyx[y][x]>>(y&7))&1);
}
//------------------------------------------------------------------------------------------
void LCD_SSD1306_I2C::line(int x0,int y0,int x1,int y1,bool col)
{
int i,n,cx,cy,sx,sy;
// line DDA parameters
x1-=x0; sx=0; if (x1>0) sx=+1; if (x1<0) { sx=-1; x1=-x1; } if (x1) x1++; n=x1;
y1-=y0; sy=0; if (y1>0) sy=+1; if (y1<0) { sy=-1; y1=-y1; } if (y1) y1++; if (n<y1) n=y1;
// single pixel (not a line)
if (!n){ pixel(x0,y0,col); return; }
// ND DDA algo i is parameter
for (cx=cy=n,i=0;i<n;i++)
{
pixel(x0,y0,col);
cx-=x1; if (cx<=0){ cx+=n; x0+=sx; }
cy-=y1; if (cy<=0){ cy+=n; y0+=sy; }
}
}
//------------------------------------------------------------------------------------------
void LCD_SSD1306_I2C::pat_line(int x0,int y0,int x1,int y1,bool col)
{
bool ccc;
int i,n,cx,cy,sx,sy;
// line DDA parameters
x1-=x0; sx=0; if (x1>0) sx=+1; if (x1<0) { sx=-1; x1=-x1; } if (x1) x1++; n=x1;
y1-=y0; sy=0; if (y1>0) sy=+1; if (y1<0) { sy=-1; y1=-y1; } if (y1) y1++; if (n<y1) n=y1;
// single pixel (not a line)
if (!n){ pixel(x0,y0,col); return; }
// ND DDA algo i is parameter
for (cx=cy=n,i=0;i<n;i++)
{
ccc=(pat&pat_b); ccc^=(!col);
pat_b>>=1; if (!pat_b) pat_b=pat_m;
pixel(x0,y0,ccc);
cx-=x1; if (cx<=0){ cx+=n; x0+=sx; }
cy-=y1; if (cy<=0){ cy+=n; y0+=sy; }
}
}
//------------------------------------------------------------------------------------------
void LCD_SSD1306_I2C::_fill_line(int x0,int y0,int x1,int y1)
{
int i,n,cx,cy,sx,sy,*buf;
// line DDA parameters
x1-=x0; sx=0; if (x1>0) sx=+1; if (x1<0) { sx=-1; x1=-x1; } if (x1) x1++; n=x1;
y1-=y0; sy=0; if (y1>0) sy=+1; if (y1<0) { sy=-1; y1=-y1; } if (y1) y1++; if (n<y1) n=y1;
// single pixel (not a line)
if (!n)
{
if ((y0>=0)&&(y0<ys))
{
bufl[y0]=x0;
bufr[y0]=x0;
}
return;
}
// target buffer depend on y direction
if (sy>0) buf=bufl; else buf=bufr;
// ND DDA algo i is parameter
for (cx=cy=n,i=0;i<n;i++)
{
if ((y0>=0)&&(y0<ys)) buf[y0]=x0;
cx-=x1; if (cx<=0){ cx+=n; x0+=sx; }
cy-=y1; if (cy<=0){ cy+=n; y0+=sy; }
}
}
//------------------------------------------------------------------------------------------
void LCD_SSD1306_I2C::_fill(int Y0,int Y1,U8 col)
{
U8 shd;
int x,y,X0,X1,i;
// select shade pattern
i=col;
if (i< 0) i=0;
if (i>17) i=17;
i<<=3;
// fill horizontal lines
for (y=Y0;y<=Y1;y++)
{
shd=shade8x8[i+(y&7)];
// x range to render
X0=bufl[y];
X1=bufr[y];
if (X0>X1){ x=X0; X0=X1; X1=x; }
// clip to screen in y axis
if ((X1<0)||(X0>=xs)) continue;
if (X0< 0) X0= 0;
if (X1>=xs) X1=xs-1;
if (col== 0) for (x=X0;x<=X1;x++) pixel(x,y,0);
else if (col==255) for (x=X0;x<=X1;x++) pixel(x,y,1);
else for (x=X0;x<=X1;x++) pixel(x,y,shd&(1<<(x&7)));
}
}
//------------------------------------------------------------------------------------------
void LCD_SSD1306_I2C::triangle(int x0,int y0,int x1,int y1,int x2,int y2,bool col)
{
line(x0,y0,x1,y1,col);
line(x1,y1,x2,y2,col);
line(x2,y2,x0,y0,col);
}
//------------------------------------------------------------------------------------------
void LCD_SSD1306_I2C::pat_triangle(int x0,int y0,int x1,int y1,int x2,int y2,bool col)
{
pat_line(x0,y0,x1,y1,col);
pat_line(x1,y1,x2,y2,col);
pat_line(x2,y2,x0,y0,col);
}
//------------------------------------------------------------------------------------------
void LCD_SSD1306_I2C::fill_triangle(int x0,int y0,int x1,int y1,int x2,int y2,U8 col)
{
int y,Y0,Y1;
// y range to render
Y0=Y1=y0;
if (Y0>y1) Y0=y1;
if (Y1<y1) Y1=y1;
if (Y0>y2) Y0=y2;
if (Y1<y2) Y1=y2;
// clip to screen in y axis
if ((Y1<0)||(Y0>=ys)) return;
if (Y0< 0) Y0= 0;
if (Y1>=ys) Y1=ys-1;
// clear buffers
for (y=Y0;y<=Y1;y++)
{
bufl[y]=xs;
bufr[y]=-1;
}
// render circumference
_fill_line(x0,y0,x1,y1);
_fill_line(x1,y1,x2,y2);
_fill_line(x2,y2,x0,y0);
// fill horizontal lines
_fill(Y0,Y1,col);
}
//------------------------------------------------------------------------------------------
void LCD_SSD1306_I2C::quad(int x0,int y0,int x1,int y1,int x2,int y2,int x3,int y3,bool col)
{
line(x0,y0,x1,y1,col);
line(x1,y1,x2,y2,col);
line(x2,y2,x3,y3,col);
line(x3,y3,x0,y0,col);
}
//------------------------------------------------------------------------------------------
void LCD_SSD1306_I2C::pat_quad(int x0,int y0,int x1,int y1,int x2,int y2,int x3,int y3,bool col)
{
pat_line(x0,y0,x1,y1,col);
pat_line(x1,y1,x2,y2,col);
pat_line(x2,y2,x3,y3,col);
pat_line(x3,y3,x0,y0,col);
}
//------------------------------------------------------------------------------------------
void LCD_SSD1306_I2C::fill_quad(int x0,int y0,int x1,int y1,int x2,int y2,int x3,int y3,U8 col)
{
int y,Y0,Y1;
// y range to render
Y0=Y1=y0;
if (Y0>y1) Y0=y1;
if (Y1<y1) Y1=y1;
if (Y0>y2) Y0=y2;
if (Y1<y2) Y1=y2;
if (Y0>y3) Y0=y3;
if (Y1<y3) Y1=y3;
// clip to screen in y axis
if ((Y1<0)||(Y0>=ys)) return;
if (Y0< 0) Y0= 0;
if (Y1>=ys) Y1=ys-1;
// clear buffers
for (y=Y0;y<=Y1;y++)
{
bufl[y]=xs;
bufr[y]=-1;
}
// render circumference
_fill_line(x0,y0,x1,y1);
_fill_line(x1,y1,x2,y2);
_fill_line(x2,y2,x3,y3);
_fill_line(x3,y3,x0,y0);
// fill horizontal lines
_fill(Y0,Y1,col);
}
//------------------------------------------------------------------------------------------
void LCD_SSD1306_I2C::rect(int x0,int y0,int x1,int y1,bool col)
{
line(x0,y0,x1,y0,col);
line(x1,y0,x1,y1,col);
line(x1,y1,x0,y1,col);
line(x0,y1,x0,y0,col);
}
//------------------------------------------------------------------------------------------
void LCD_SSD1306_I2C::pat_rect(int x0,int y0,int x1,int y1,bool col)
{
pat_line(x0,y0,x1,y0,col);
pat_line(x1,y0,x1,y1,col);
pat_line(x1,y1,x0,y1,col);
pat_line(x0,y1,x0,y0,col);
}
//------------------------------------------------------------------------------------------
void LCD_SSD1306_I2C::prnchr(int x,int y,char c)
{
y&=0xFFFFFFF8; // multiple of 8
if ((y<0)||(y>ys-8)) return;
int i,a;
a=c; a<<=3;
for (i=0;i<8;i++,x++,a++)
if ((x>=0)&&(x<xs))
pyx[y][x]=font[a];
}
//------------------------------------------------------------------------------------------
void LCD_SSD1306_I2C::prntxt(int x,int y,const char *txt)
{
for (;*txt;txt++,x+=8) prnchr(x,y,*txt);
}
//------------------------------------------------------------------------------------------
void LCD_SSD1306_I2C::pat_set(char *s)
{
int i=1;
pat=0;
if (s!=NULL)
for (i=0;(*s)&&(i<32);s++,i++)
{
pat<<=1;
if (*s=='1') pat|=1;
}
if (!i) i=1;
pat_m=1<<(i-1);
pat_beg();
}
//------------------------------------------------------------------------------------------
void LCD_SSD1306_I2C::pat_beg()
{
pat_b=pat_m;
}
//------------------------------------------------------------------------------------------
#undef I2C_send
//------------------------------------------------------------------------------------------
#endif
//------------------------------------------------------------------------------------------
'''
I moved all the filling into member function '_fill' just see how the LUT 'shade8x8' is used ...
Thanks to Scheff I wanted to try this kind of dithering. Sadly his code is not usable for polygon rasterization (due to its specifics and lack of input image) so I implemented in on my own. I struggled a while to make it work properly and the only way ot worked as expected was when:
- -
The second requirement brings huge performance hit as simple bitshift cant be used anymore however I think hardcoded LUTs will overcome this.
Here my current implementation with booth ditherings:
'''
void LCD_SSD1306_I2C::_fill(int Y0,int Y1,U8 col)
{
int x,y,X0,X1,i;
const U8 colmax=17;
// bayer like dithering using precomputed shader patterns
if (dither_mode==0)
{
U8 shd;
// select shade pattern
i=col;
if (i< 0) i=0;
if (i>17) i=17;
i<<=3;
// fill horizontal lines
for (y=Y0;y<=Y1;y++)
{
shd=shade8x8[i+(y&7)];
// x range to render
X0=bufl[y];
X1=bufr[y];
if (X0>X1){ x=X0; X0=X1; X1=x; }
// clip to screen in y axis
if ((X1<0)||(X0>=xs)) continue;
if (X0< 0) X0= 0;
if (X1>=xs) X1=xs-1;
if (col== 0) for (x=X0;x<=X1;x++) pixel(x,y,0);
else if (col==colmax) for (x=X0;x<=X1;x++) pixel(x,y,1);
else for (x=X0;x<=X1;x++) pixel(x,y,shd&(1<<(x&7)));
}
}
// Floyd-Steinberg dithering
if (dither_mode==1)
{
int c0,c1,c2,rows[256+4],*r0=rows+1,*r1=rows+128+3,*rr,thr=colmax/2;
// clear error;
c0=0; for (x=0;x<256+4;x++) rows[x]=0;
// fill horizontal lines
for (y=Y0;y<=Y1;y++)
{
// x range to render
X0=bufl[y];
X1=bufr[y];
if (X0>X1){ x=X0; X0=X1; X1=x; }
// clip to screen in y axis
if ((X1<0)||(X0>=xs)) continue;
if (X0< 0) X0= 0;
if (X1>=xs) X1=xs-1;
if (col== 0) for (x=X0;x<=X1;x++) pixel(x,y,0);
else if (col==colmax) for (x=X0;x<=X1;x++) pixel(x,y,1);
else for (x=X0;x<=X1;x++)
{
c0=col; c0+=r0[x]; ; r0[x]=0;
if (c0>thr){ pixel(x,y,1); c0-=colmax; }
else pixel(x,y,0);
c2=c0;
c1=(3*c0)/16; r1[x-1] =c1; c2-=c1;
c1=(5*c0)/16; r1[x ] =c1; c2-=c1;
c1=( c0)/16; r1[x+1] =c1; c2-=c1;
r0[x+1]+=c2;
}
rr=r0; r0=r1; r1=rr;
}
}
}
'''
The 'dither_mode' is just int deciding which dithering to use. Here preview for both side by side. On the left is Bayer ditheringlike (with mine painted pattern) and right is the Floyd-Steinberg dithering:
<URL>
The Floyd-Steinberg dithering sometimes create ugly (parallel lines) pattern in some rotations while the constant patterns look smooth in all cases So I will stick with my original rendering.